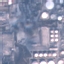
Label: Industrial